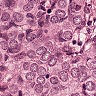
Metastatic tissue present: yes